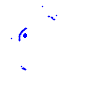
Particle: pion